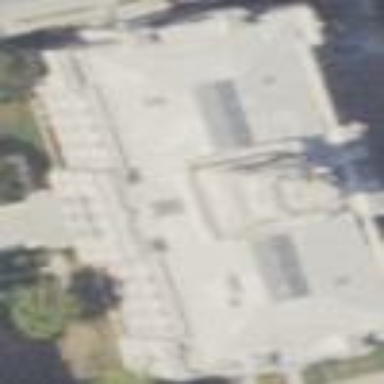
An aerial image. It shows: Government courthouse with light gray roof.